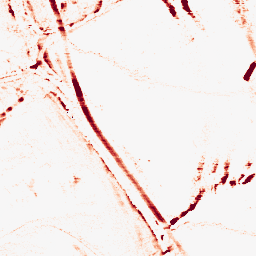
Category: morphological
Decomposition family: morphological_rect
Decomposition parameters: operation: opening
width: 10
height: 3
Upsampling method: quadratic
Upsampling parameters: scale: 2
Upsampling scale: 2